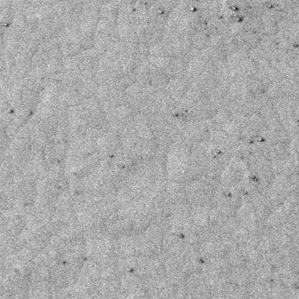
Label: frost